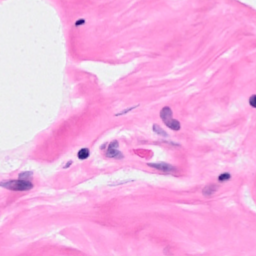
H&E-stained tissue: Breast